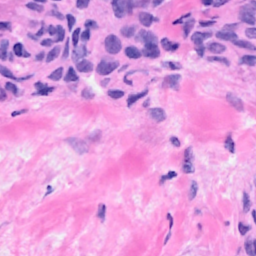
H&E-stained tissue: Breast